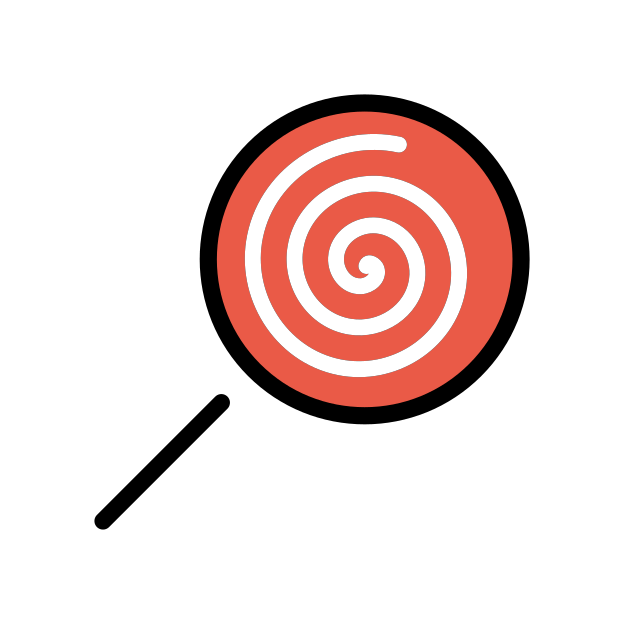
lollipop